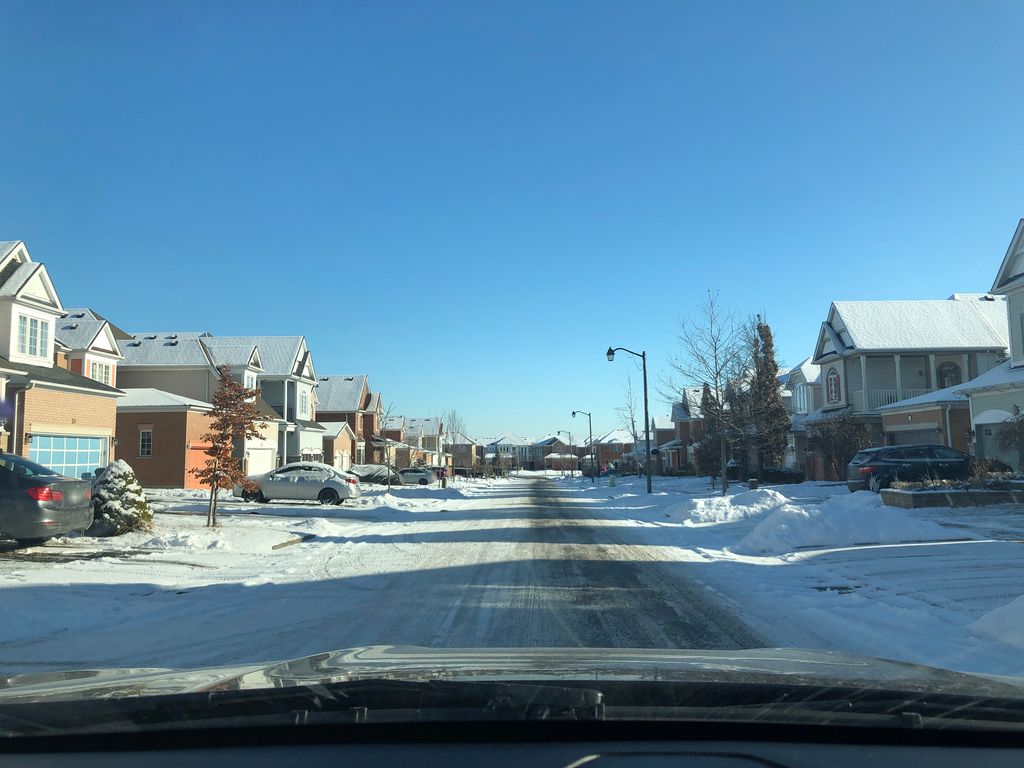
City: toronto